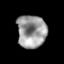
Tissue: prostate
Cell type: T cells
Senescence score: 0.2707
Nuclear area (px): 941
Mean DAPI intensity: 155.451